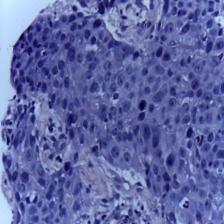
Diagnosis: OSCC